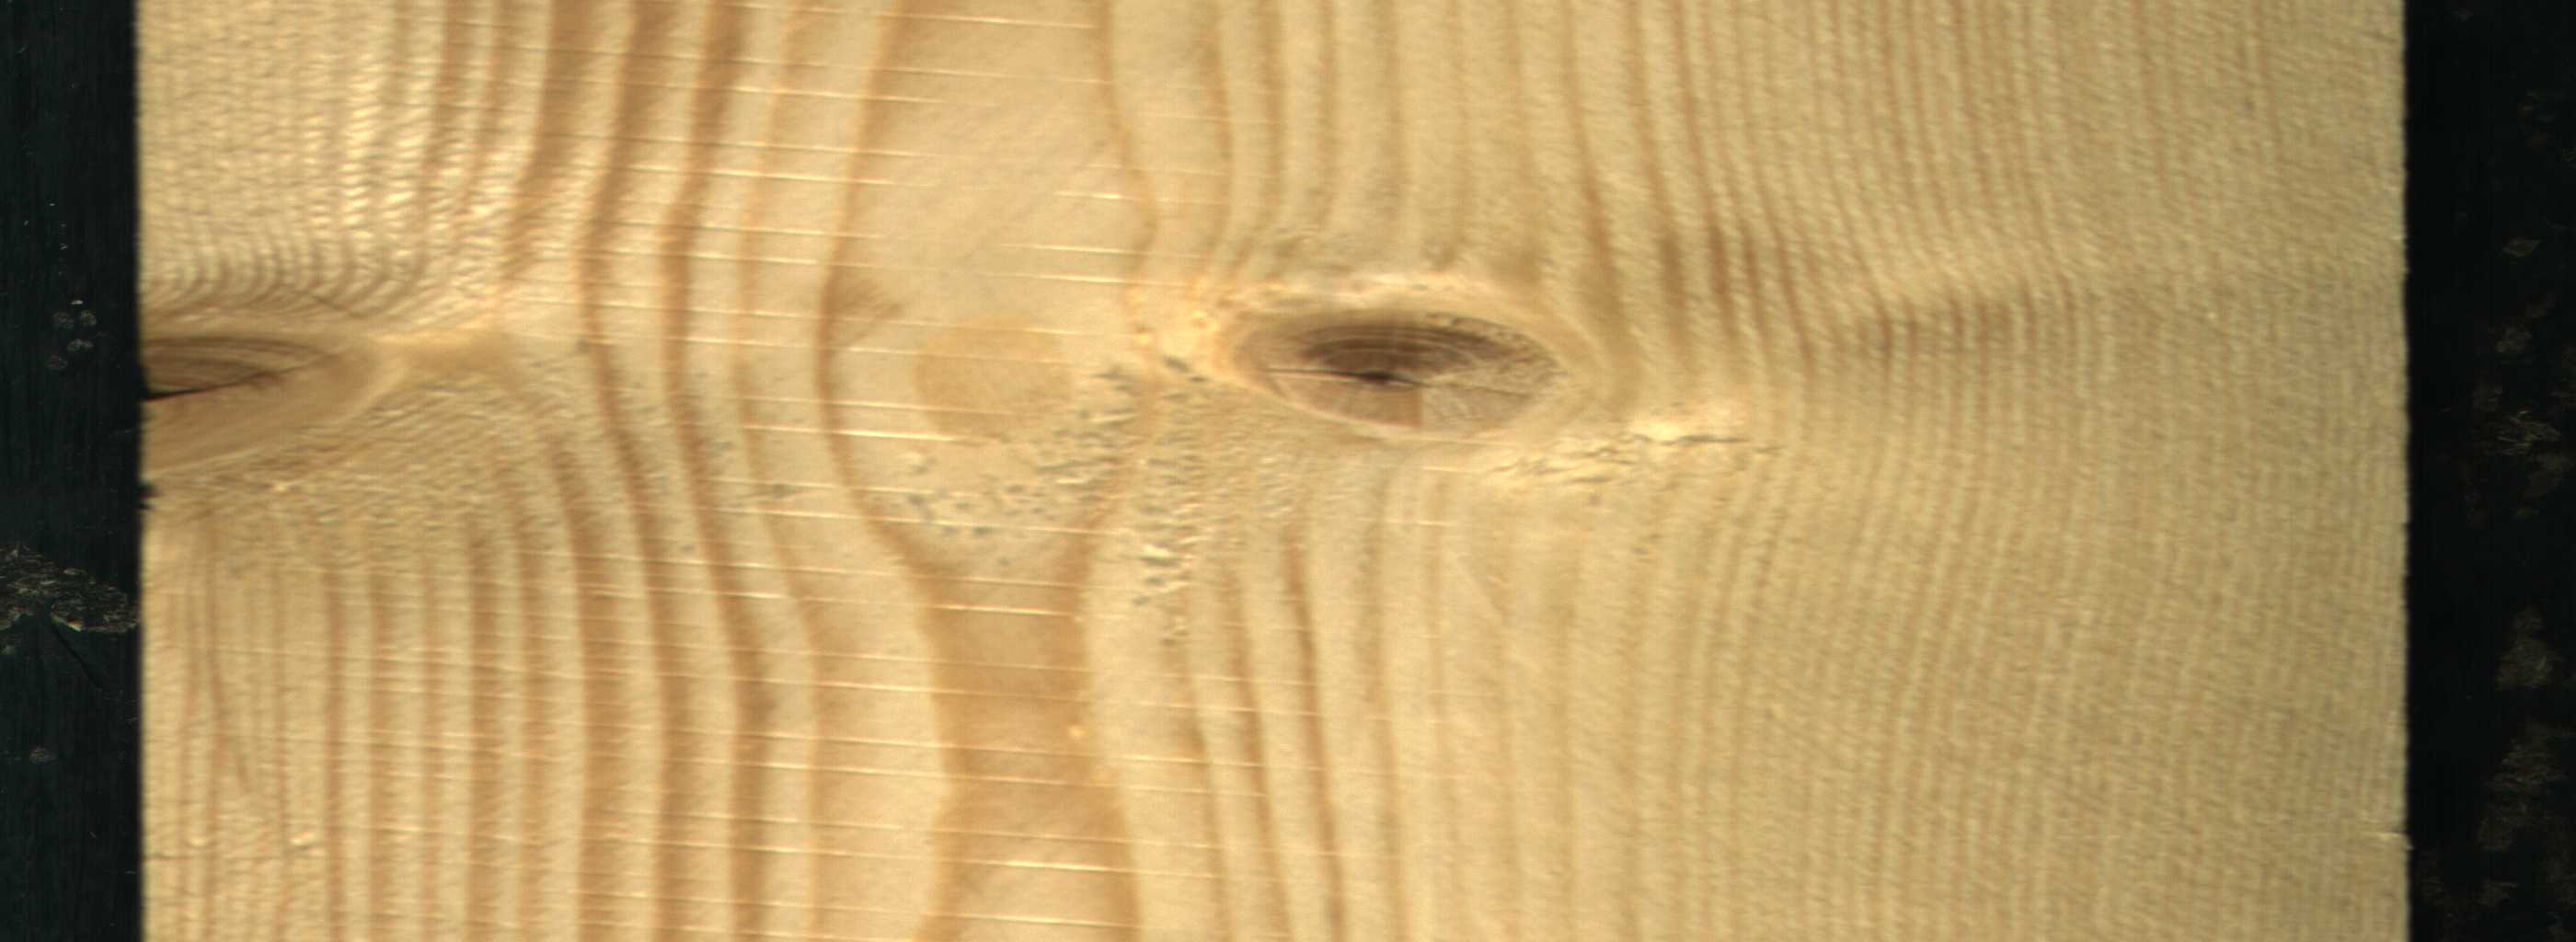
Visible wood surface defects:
knot_with_crack
knot_with_crack